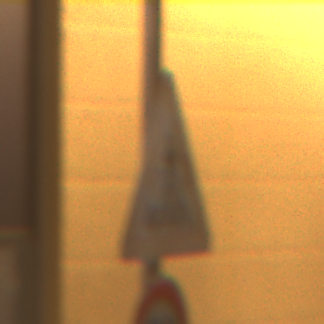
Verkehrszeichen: FussgaengerueberwegRechts
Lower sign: Geschwindigkeit70
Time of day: Night
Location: Outdoor (Urban)
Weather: Clear
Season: NotSpecified
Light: Artificial